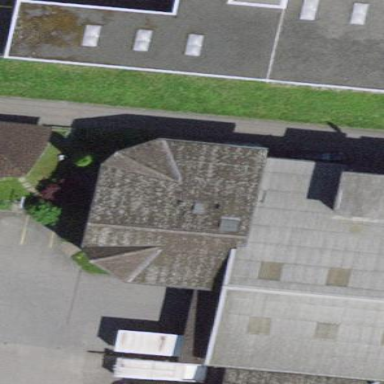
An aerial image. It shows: Industrial building.